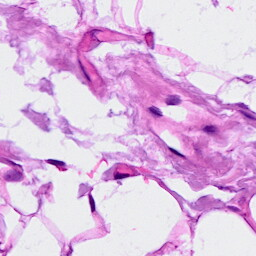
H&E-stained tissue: Breast